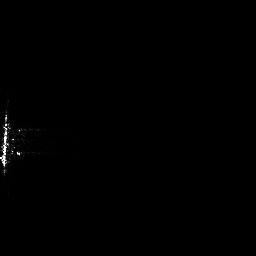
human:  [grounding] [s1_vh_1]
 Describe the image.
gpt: In the satellite image, there is  <ref>1 medium ship </ref> <box>[[0, 42, 7, 67, 0]]</box> located at left.